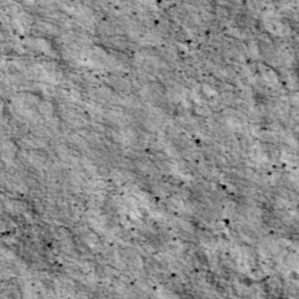
Label: non_frost